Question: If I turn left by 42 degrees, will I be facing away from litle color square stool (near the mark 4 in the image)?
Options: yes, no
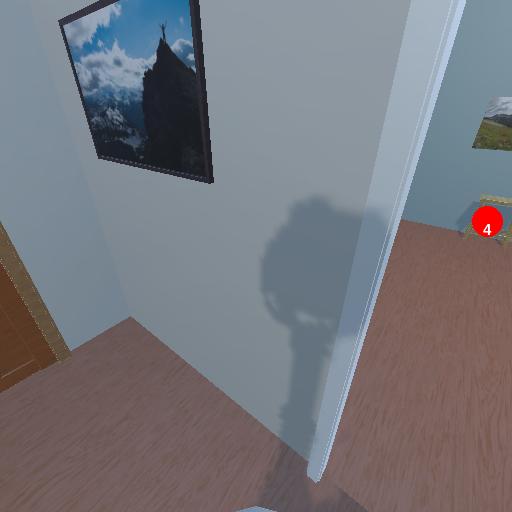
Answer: yes